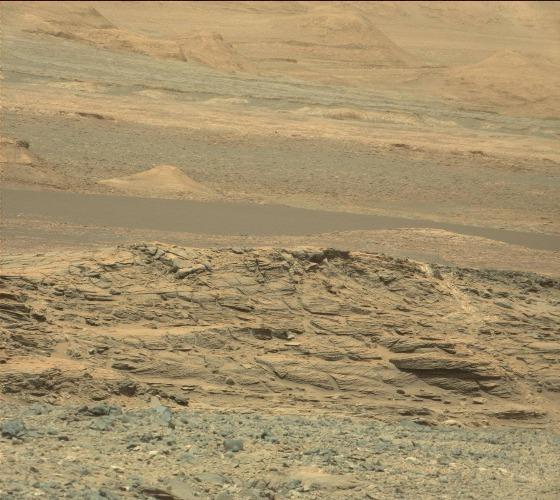
Terrain classes present: Bedrock, Gravel / Sand / Soil, Rock